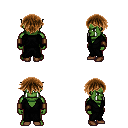
a pixel art fantasy rpg character, male body template, orc, green skin, gray robe, white pants, brown short bangs hairstyle, leather bracers, brown shoes, four views (front, back, left, right), 2x2 character sprite sheet, small pixel art, hard edges, no anti-aliasing